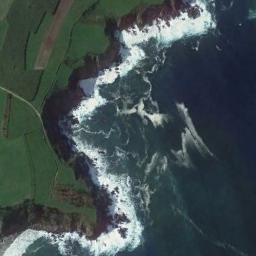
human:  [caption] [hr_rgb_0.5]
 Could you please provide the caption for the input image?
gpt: The beach is an erosion scarp, And the beach has some headlands and the farmland is on the beach .

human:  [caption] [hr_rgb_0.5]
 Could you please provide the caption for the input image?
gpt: The waves beat the farmlands on the shore .

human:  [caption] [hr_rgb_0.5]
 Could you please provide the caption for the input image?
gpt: The sea is blue by the beach .

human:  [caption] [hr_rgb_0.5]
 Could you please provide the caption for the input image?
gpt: White sea waves surround the coast with green farmland .

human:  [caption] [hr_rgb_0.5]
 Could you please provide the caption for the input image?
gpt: The grass is beside the beach .